Question: We have a console app running on our server which generates reports according to a schedule.
Frequently, the processing gets blocked by a sql lock, which can last for several minutes.
I can't determine what is causing the locking, even with the use of the dynamic management views.
E.g.
'''
SELECT sqltext.TEXT,
req.session_id,
req.status,
req.command,
req.cpu_time,
req.total_elapsed_time
FROM sys.dm_exec_requests req
CROSS APPLY sys.dm_exec_sql_text(sql_handle) AS sqltext
'''
gives:

Row 1 is the query that is being blocked. Row 2 is the query I used to generate the result. There doesn't appear to be any other active queries that could be blocking.
This is causing significant issues in production, and I'm at a loss as to how to proceed.
Can anyone suggest how I can try and get to the bottom of it?
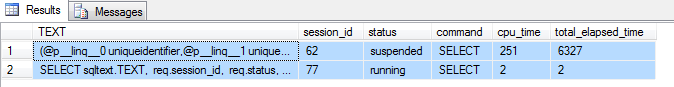
Answer: You need to look at 'sys.dm_tran_locks' if the issue is locking related. The DMV 'sys.dm_exec_requests' only tells you which requests are blocking & the last wait type. The details are available in other related DMVs.
Below whitepaper named "" has all the troubleshooting steps:
<URL>